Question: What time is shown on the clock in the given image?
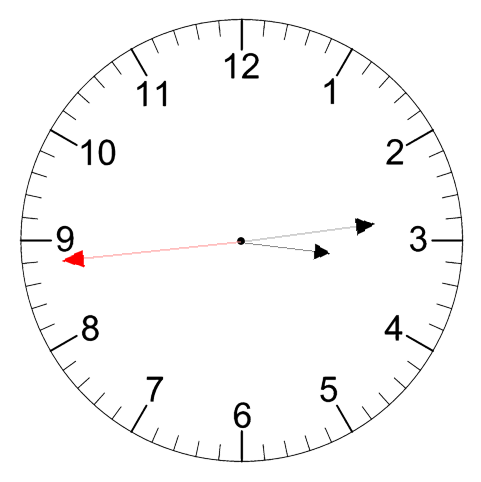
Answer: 03:13:44